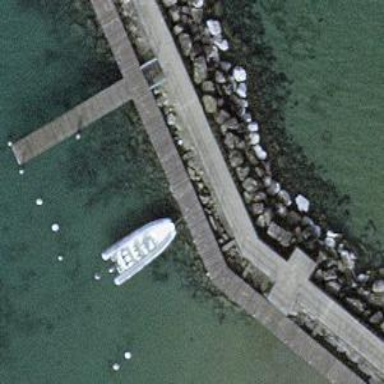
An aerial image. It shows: Breakwater structure.